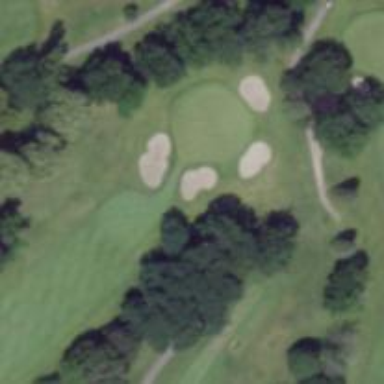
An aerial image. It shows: Path for both roads and golfers.